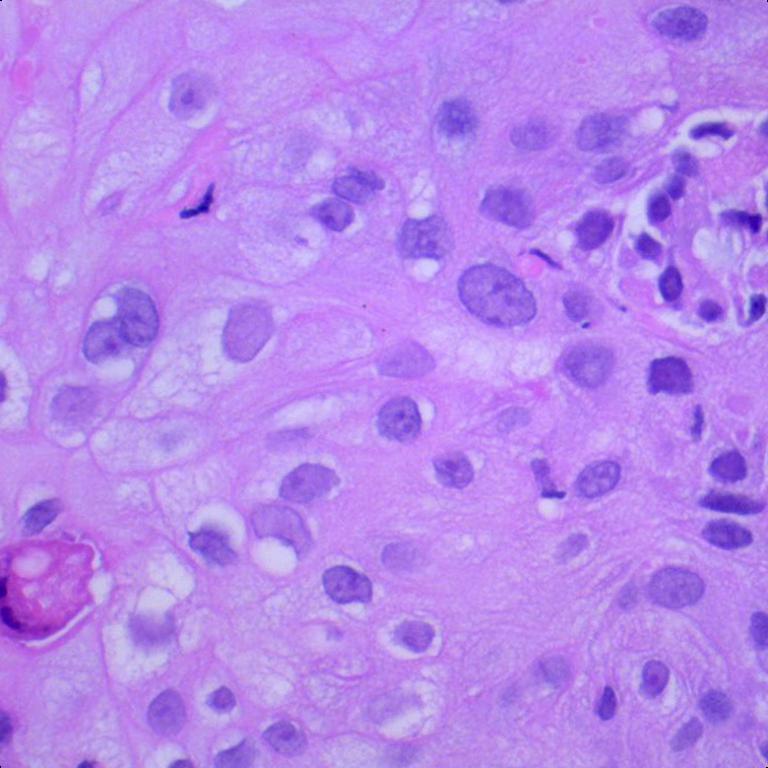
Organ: lung
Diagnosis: squamous carcinomas